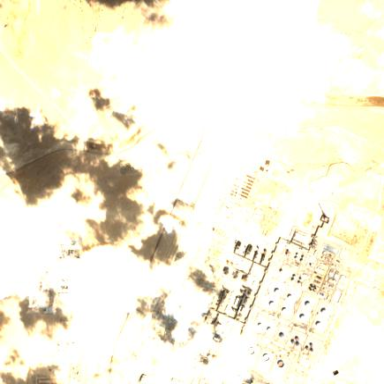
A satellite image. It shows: Industrial area with refinery.